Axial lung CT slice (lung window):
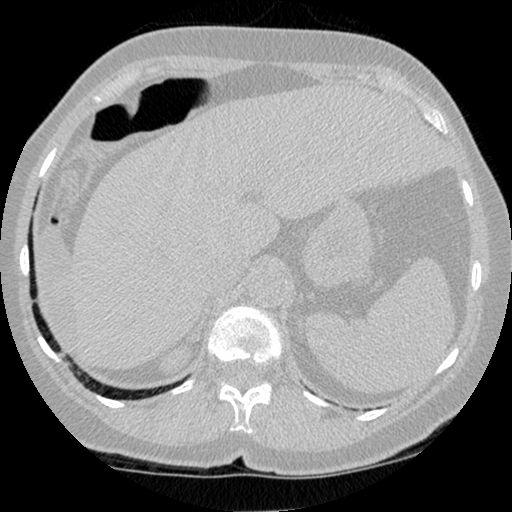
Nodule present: no